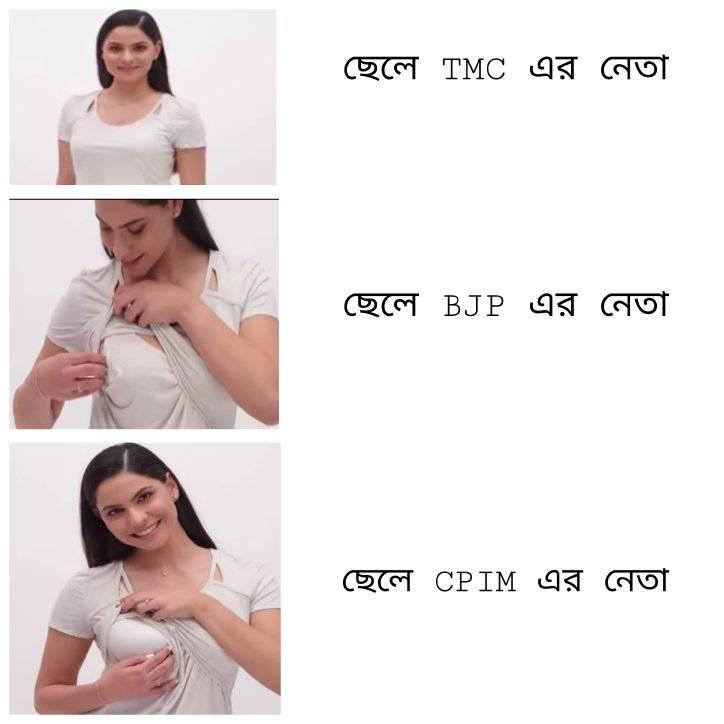
Caption:  ছেলে TMC এর নেতা    ছেলে BJP এর নেতা    ছেলে CPIM এর নেতা
Label: hate